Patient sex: M
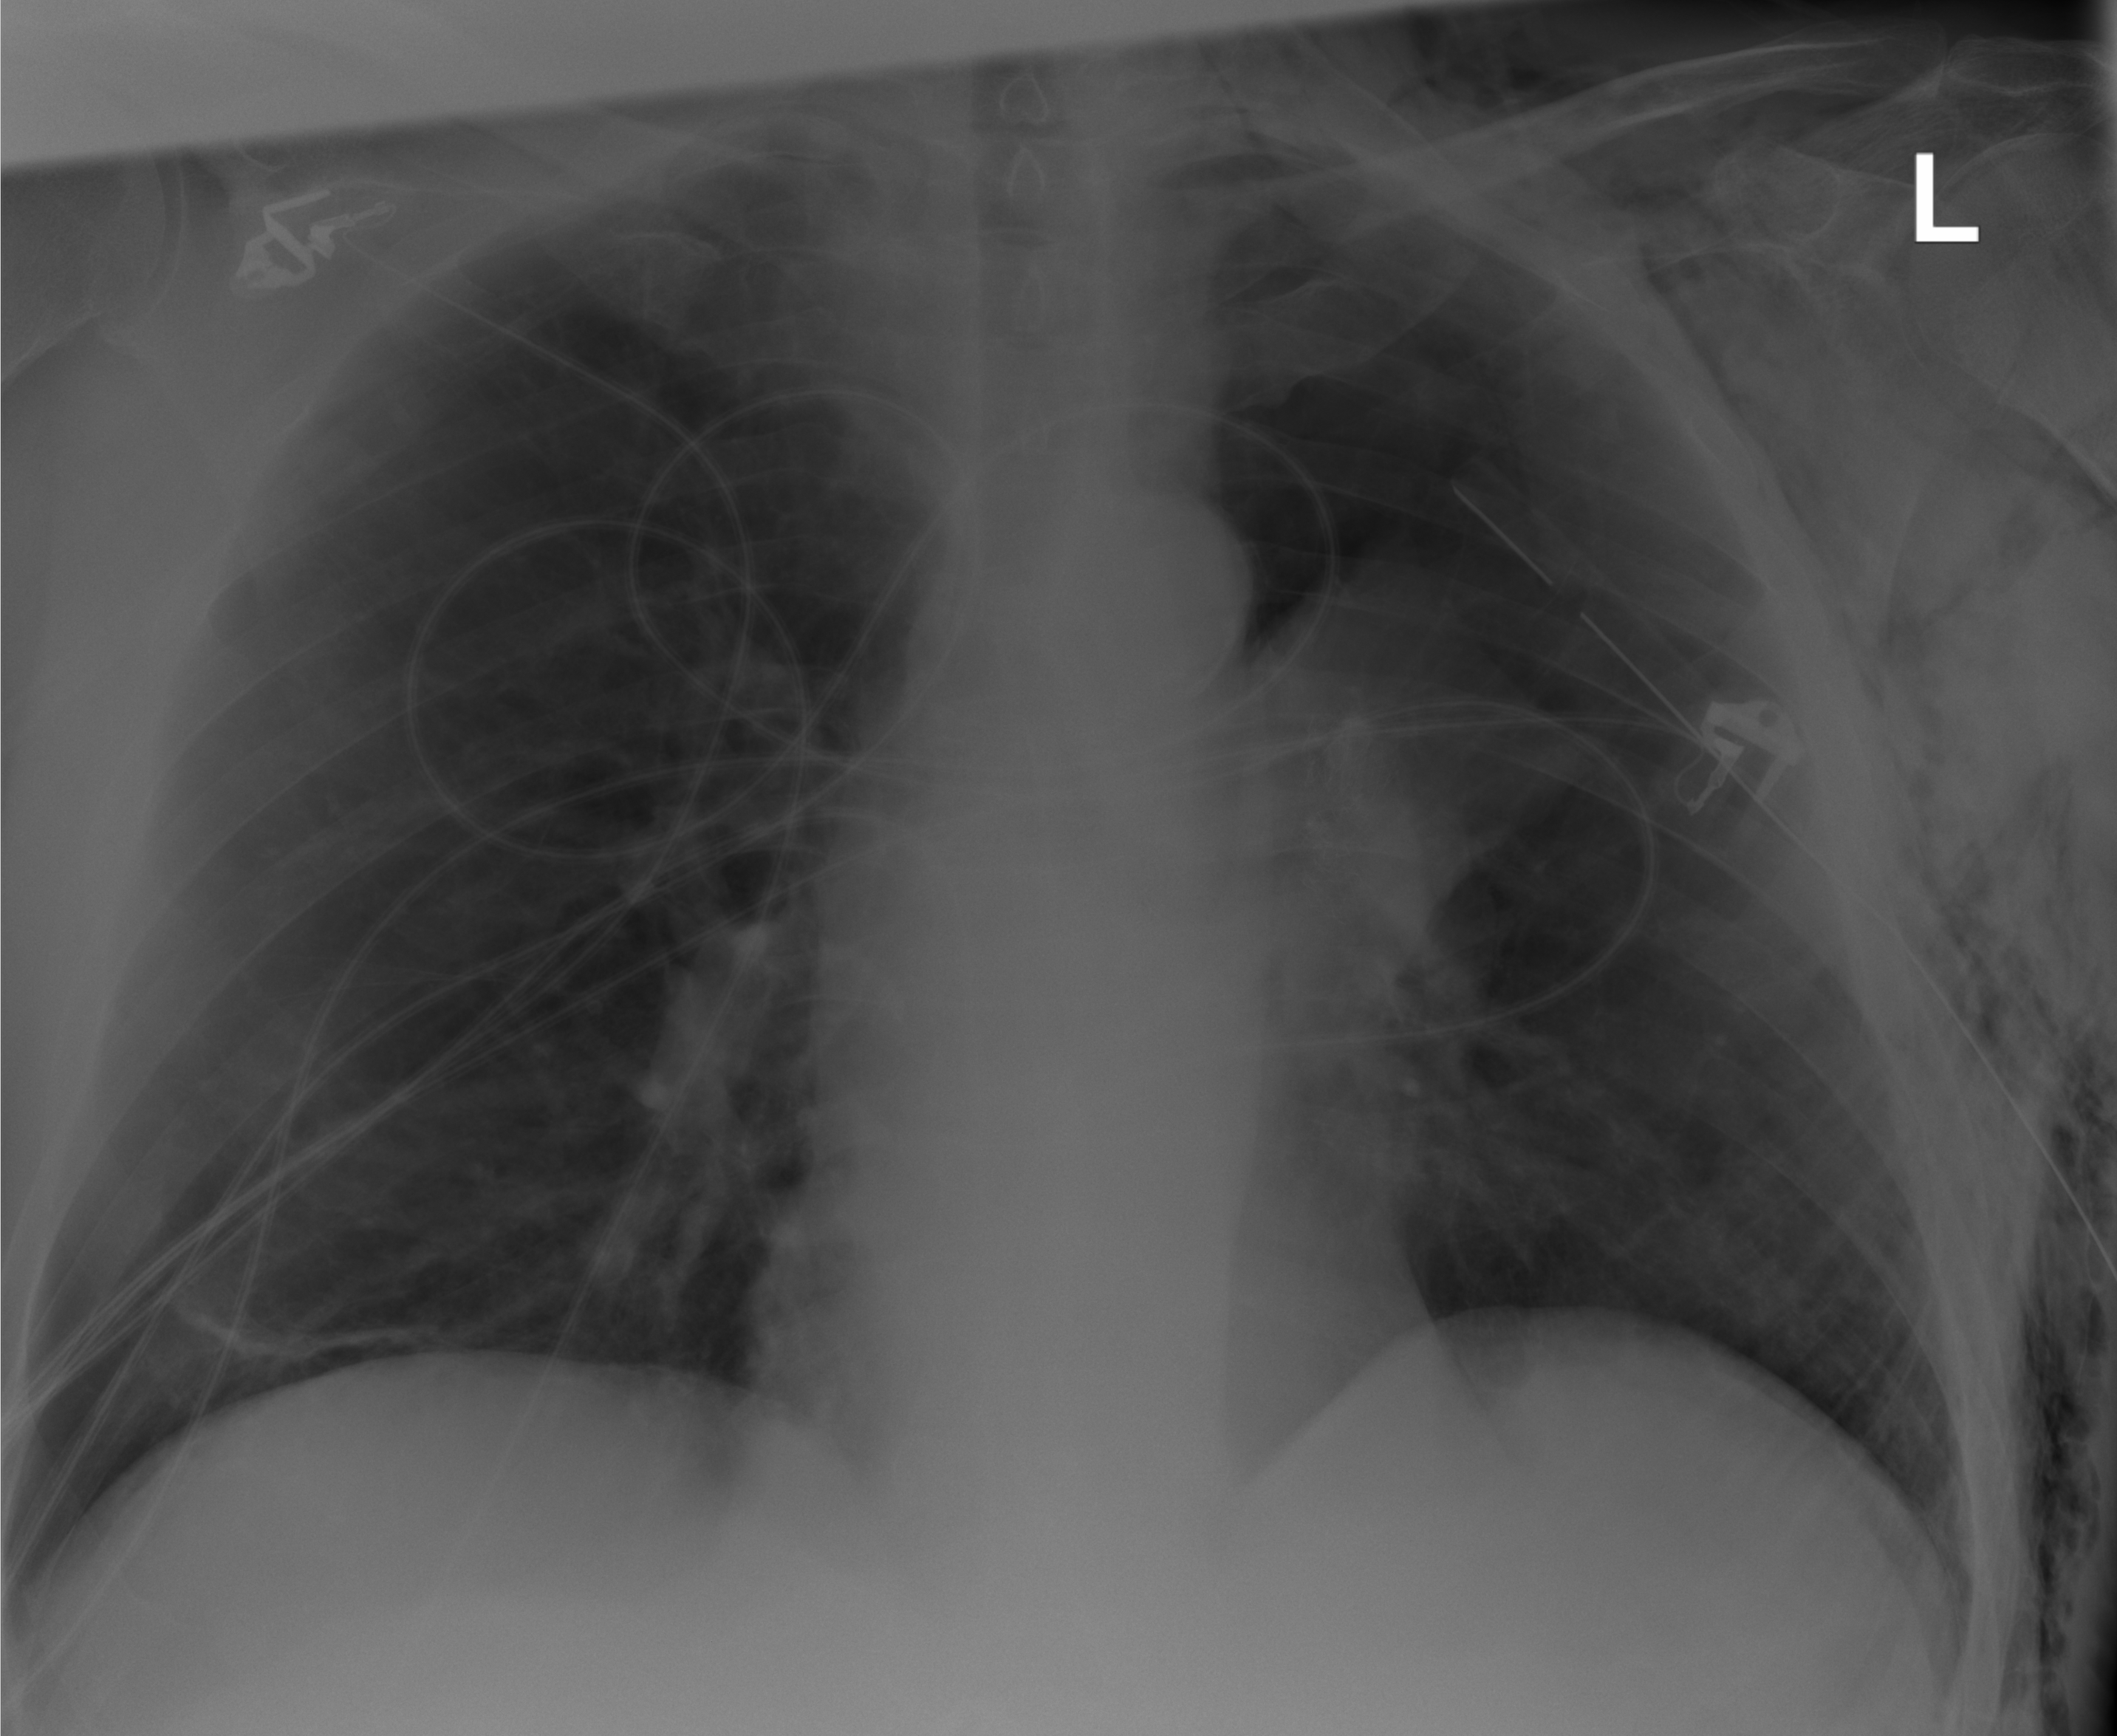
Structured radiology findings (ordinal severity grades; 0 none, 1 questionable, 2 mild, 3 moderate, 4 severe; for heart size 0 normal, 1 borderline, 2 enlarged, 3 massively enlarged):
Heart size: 0
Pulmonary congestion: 0
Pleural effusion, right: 0
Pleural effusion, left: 0
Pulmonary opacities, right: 0
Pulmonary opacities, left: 0
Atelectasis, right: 2
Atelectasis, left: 2